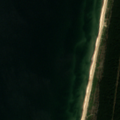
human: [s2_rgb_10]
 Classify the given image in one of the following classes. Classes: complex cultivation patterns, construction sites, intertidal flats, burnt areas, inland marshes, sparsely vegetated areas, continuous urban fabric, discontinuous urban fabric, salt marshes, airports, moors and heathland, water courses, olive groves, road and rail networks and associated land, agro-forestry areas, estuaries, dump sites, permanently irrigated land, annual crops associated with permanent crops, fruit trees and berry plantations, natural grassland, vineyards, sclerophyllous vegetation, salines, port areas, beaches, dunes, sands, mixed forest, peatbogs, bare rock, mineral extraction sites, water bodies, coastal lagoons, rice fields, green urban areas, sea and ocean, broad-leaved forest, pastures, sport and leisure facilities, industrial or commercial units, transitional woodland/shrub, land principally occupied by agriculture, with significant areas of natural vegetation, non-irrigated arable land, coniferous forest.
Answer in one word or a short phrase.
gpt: coniferous forest, mixed forest, beaches, dunes, sands, sea and ocean